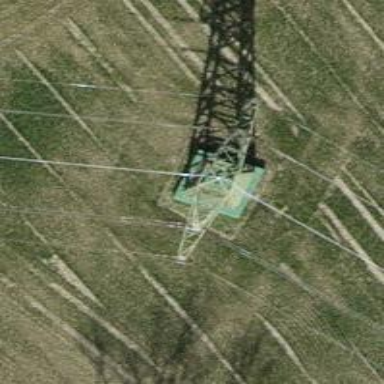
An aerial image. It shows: Lattice structure tower used for power transmission.